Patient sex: M
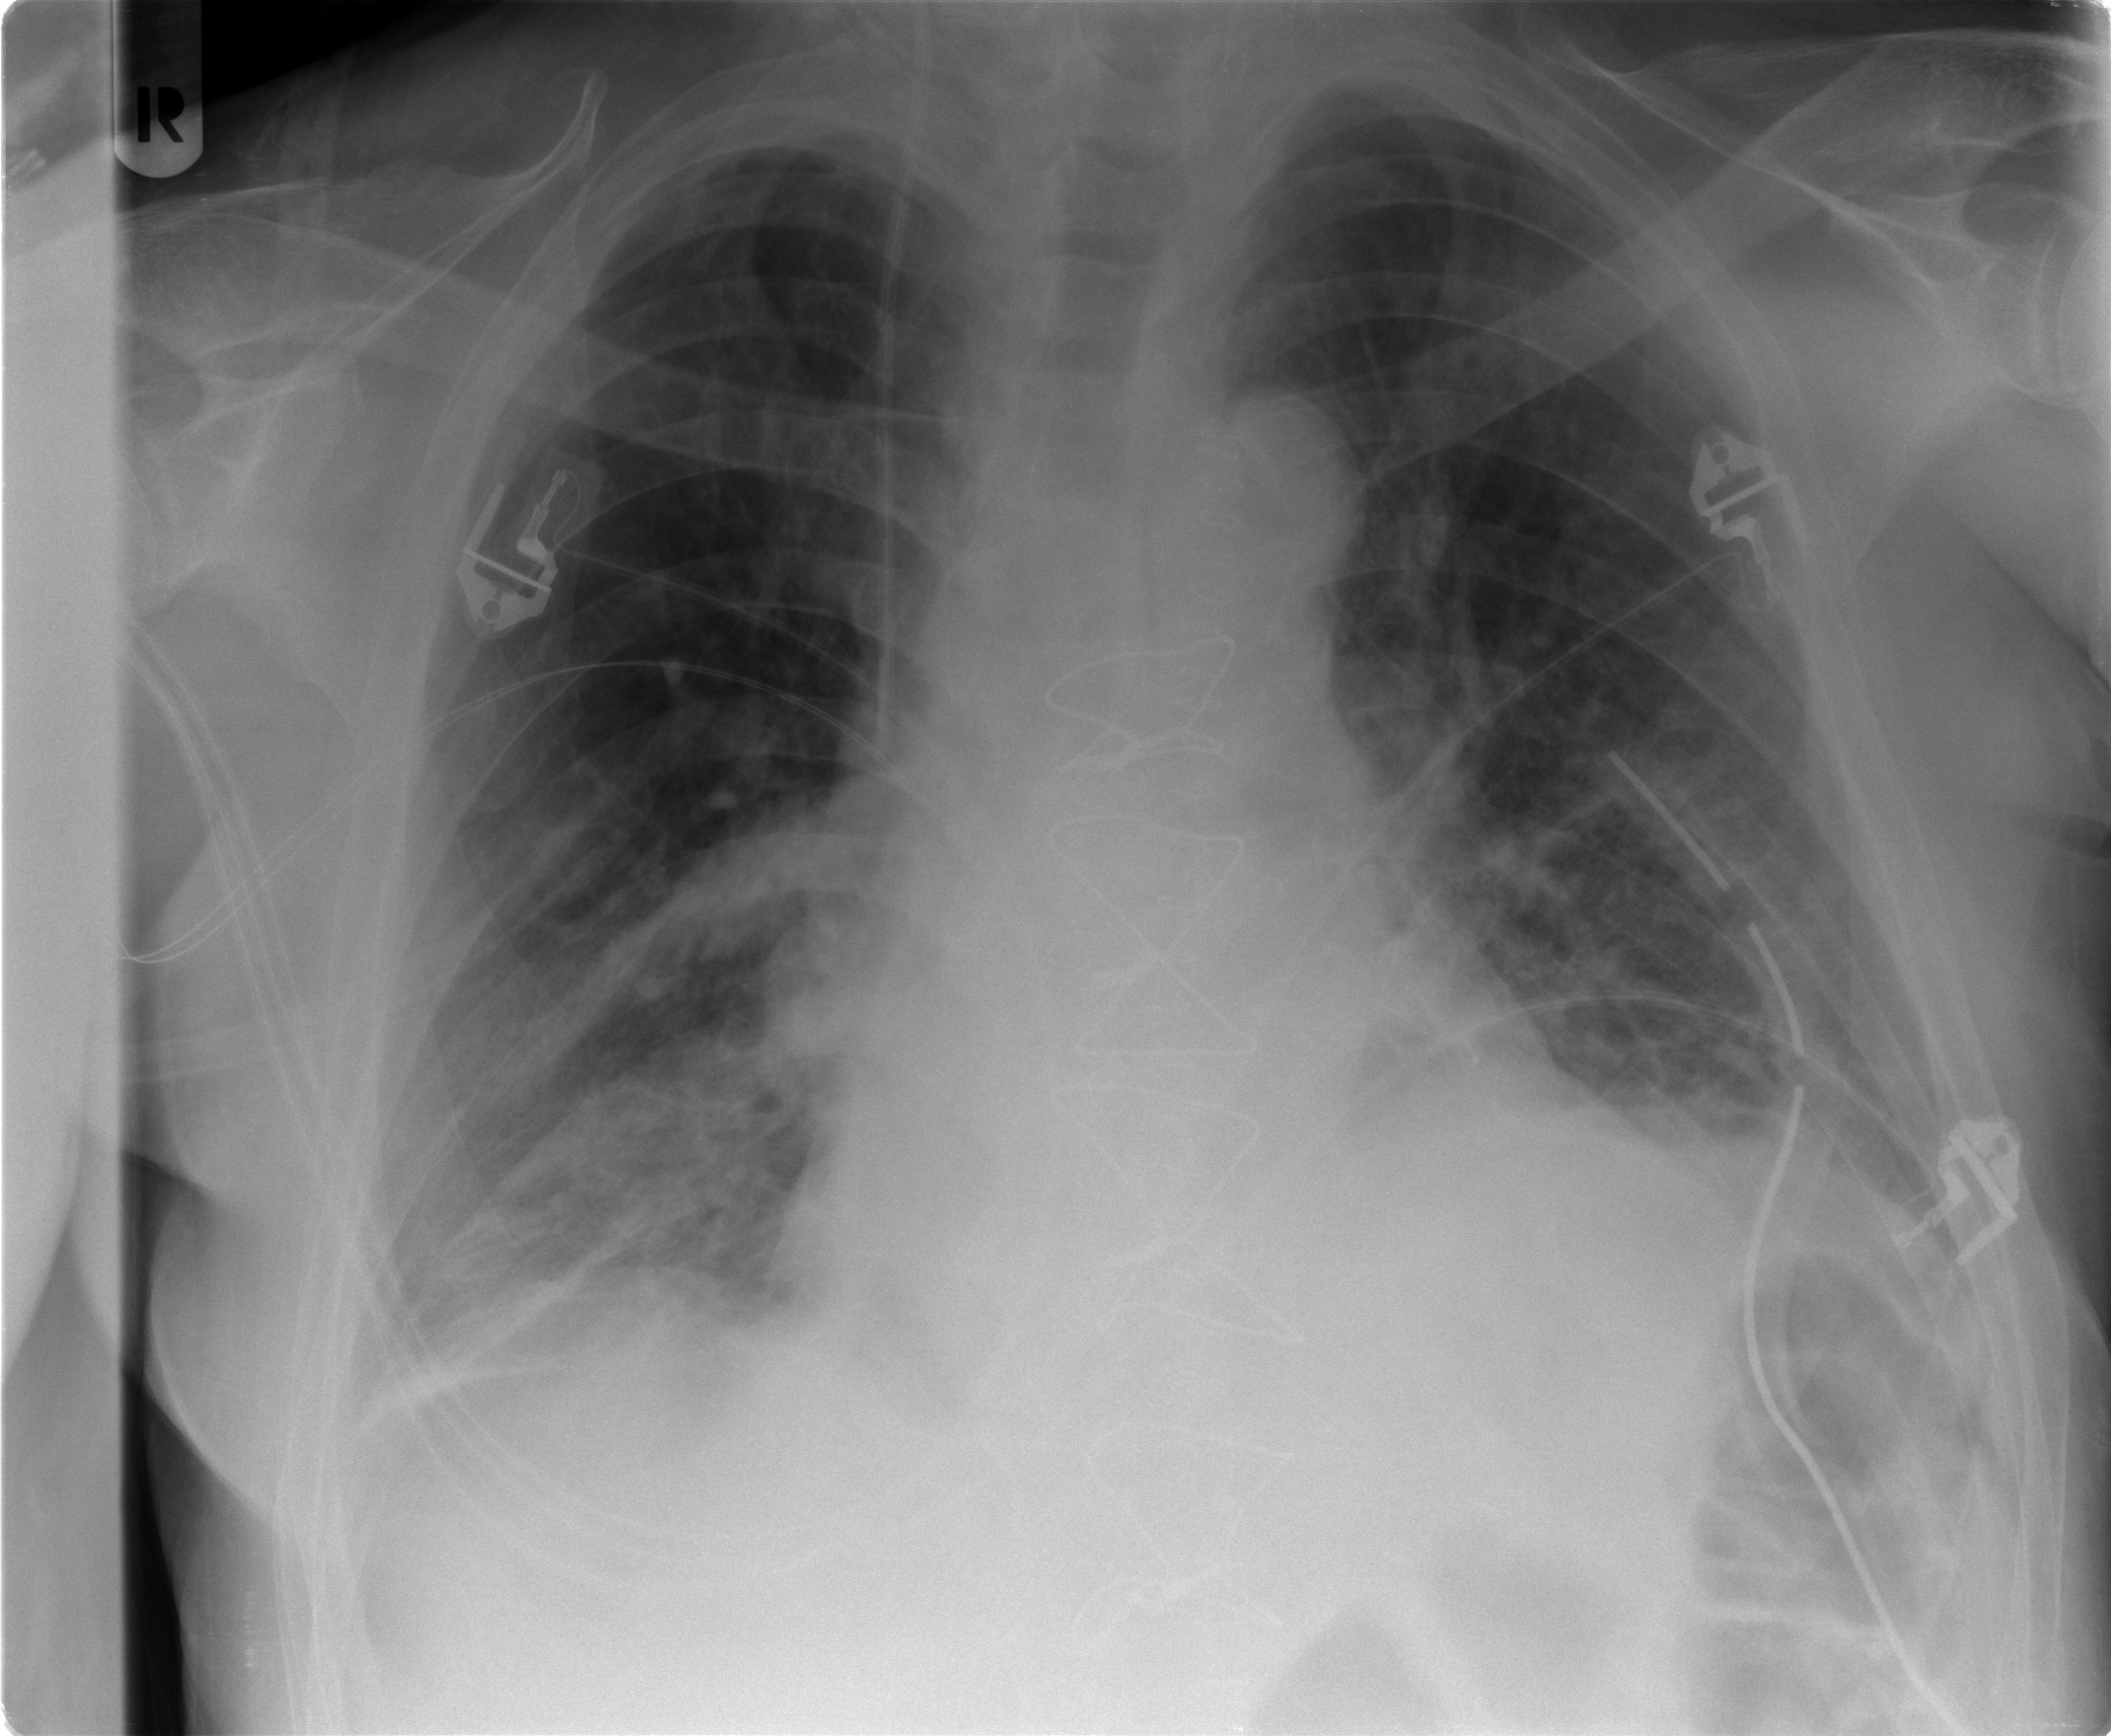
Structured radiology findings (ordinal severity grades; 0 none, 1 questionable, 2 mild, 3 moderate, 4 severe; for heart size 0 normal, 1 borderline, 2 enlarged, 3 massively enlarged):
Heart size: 1
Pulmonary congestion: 1
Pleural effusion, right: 1
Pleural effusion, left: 1
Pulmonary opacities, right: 1
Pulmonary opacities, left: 0
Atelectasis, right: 2
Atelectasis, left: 2